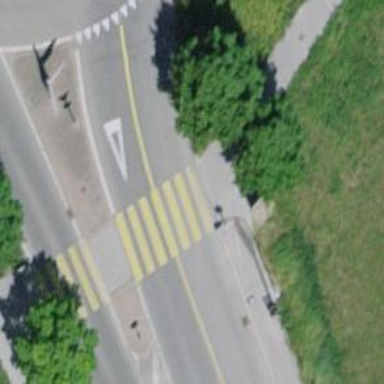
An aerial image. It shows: Marked footway crossing with pedestrian island.